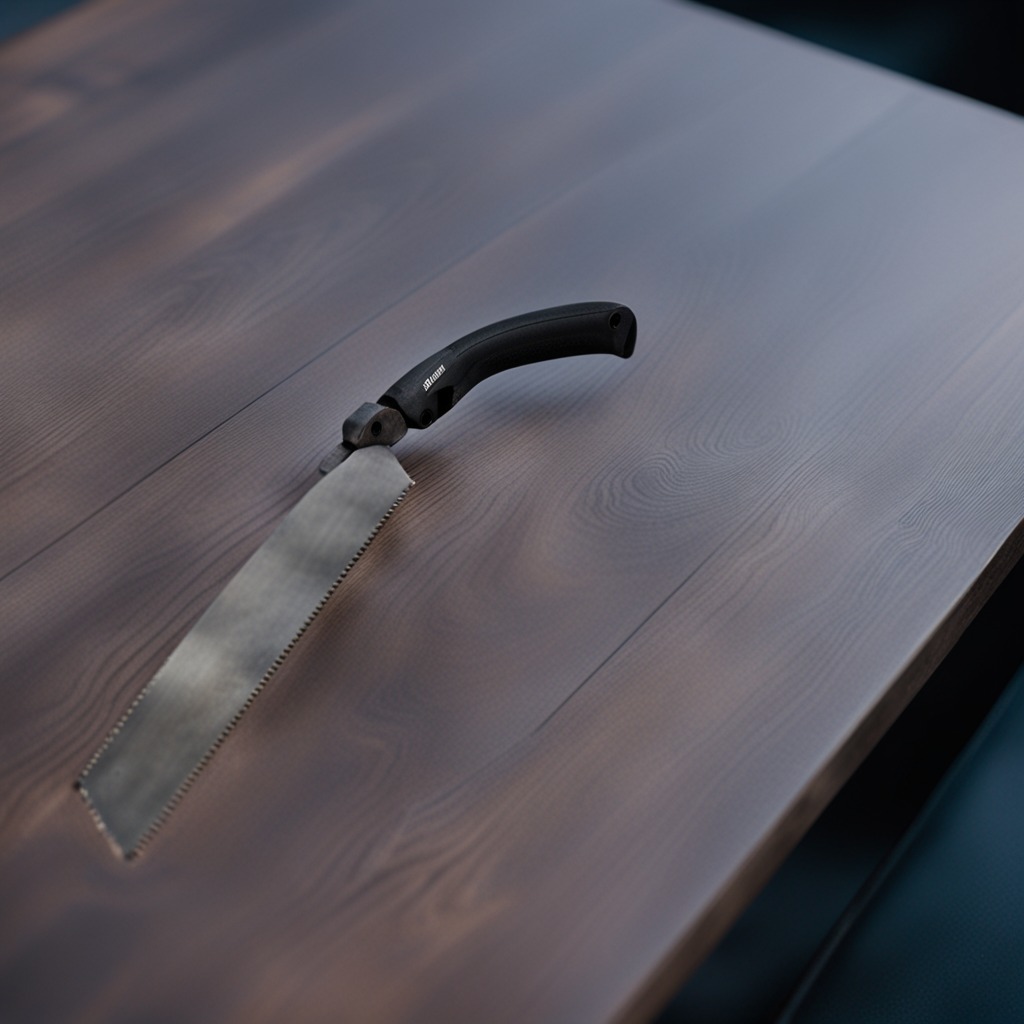
A metal saw is lying on a table in a small garage at twilight.